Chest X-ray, AP view. Patient: 27 years old, sex F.
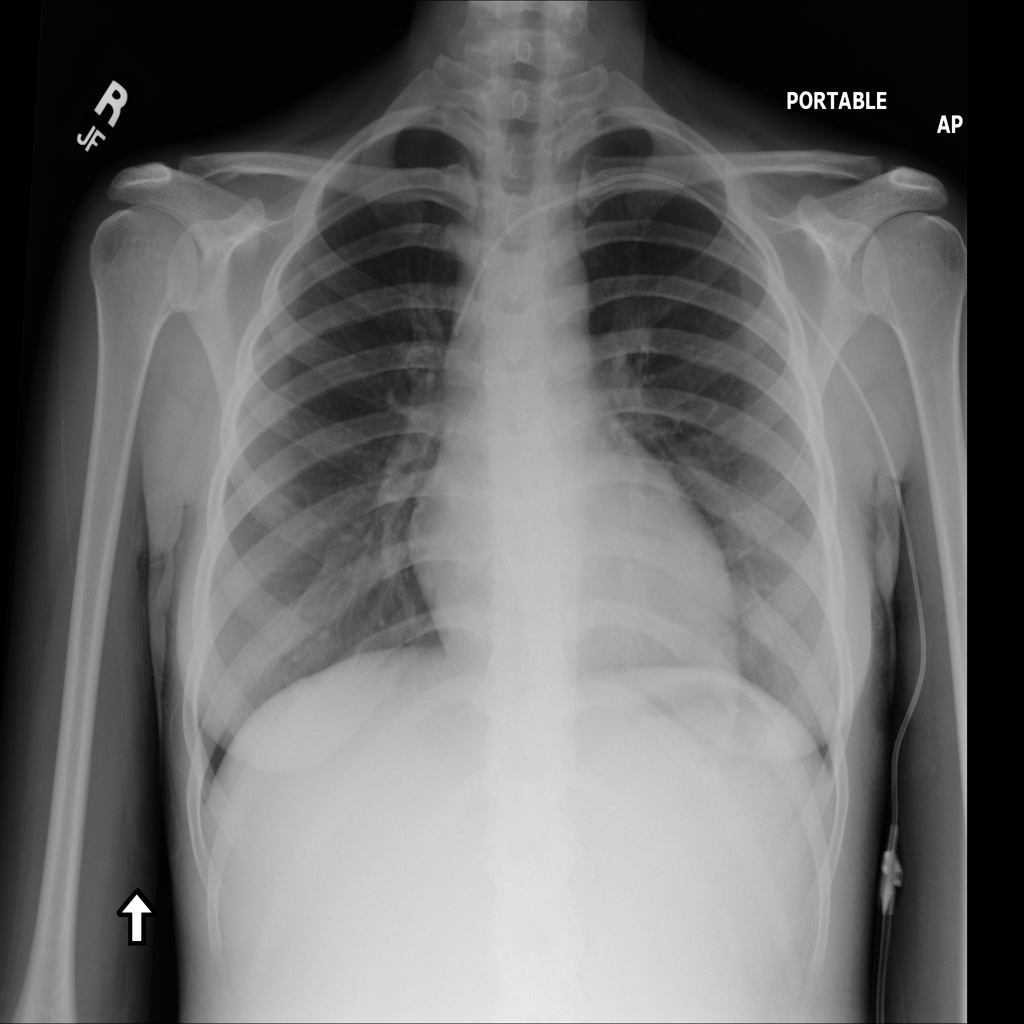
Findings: No Finding